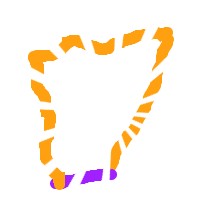
Shape: trapezoid